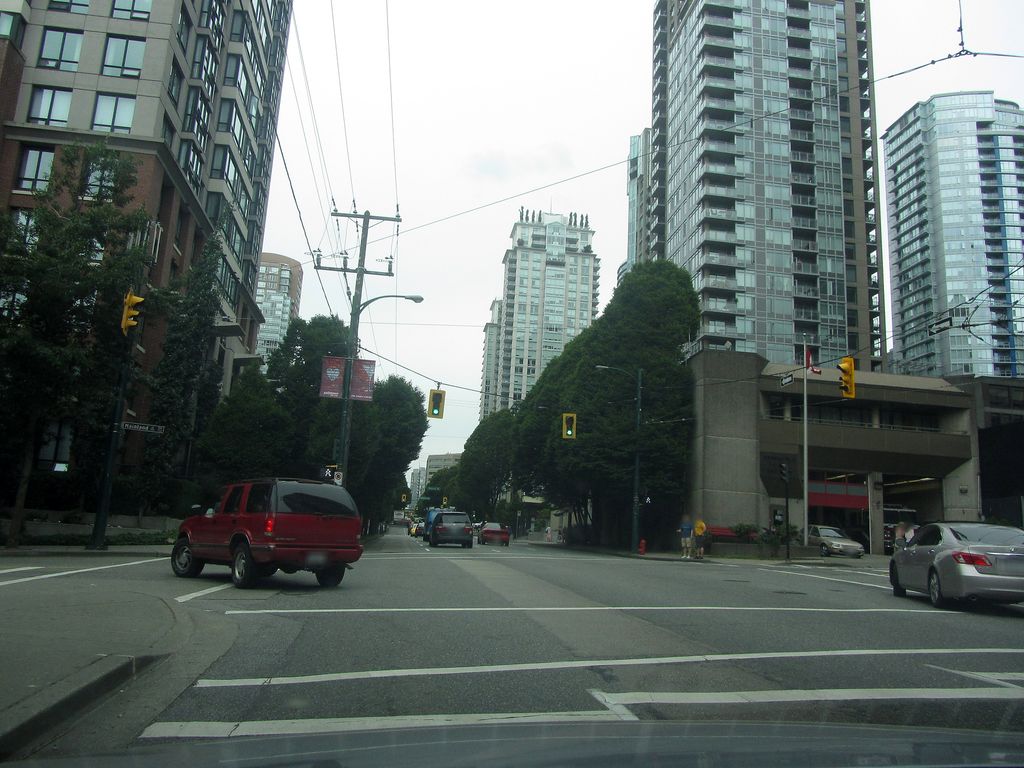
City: vancouver